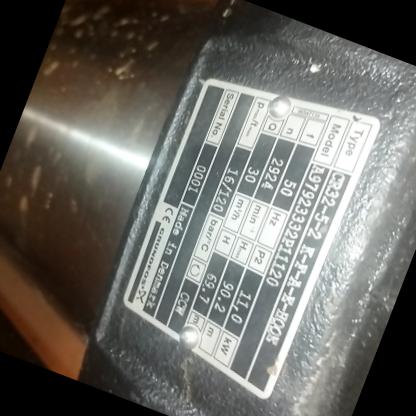
Klasa: tabliczka-znamionowa